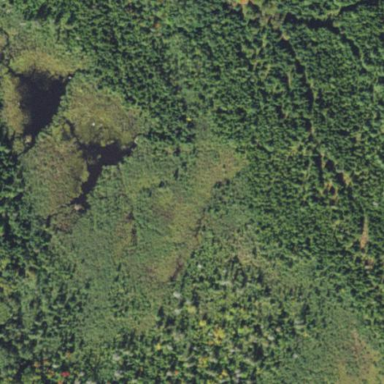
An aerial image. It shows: Bog wetland area.